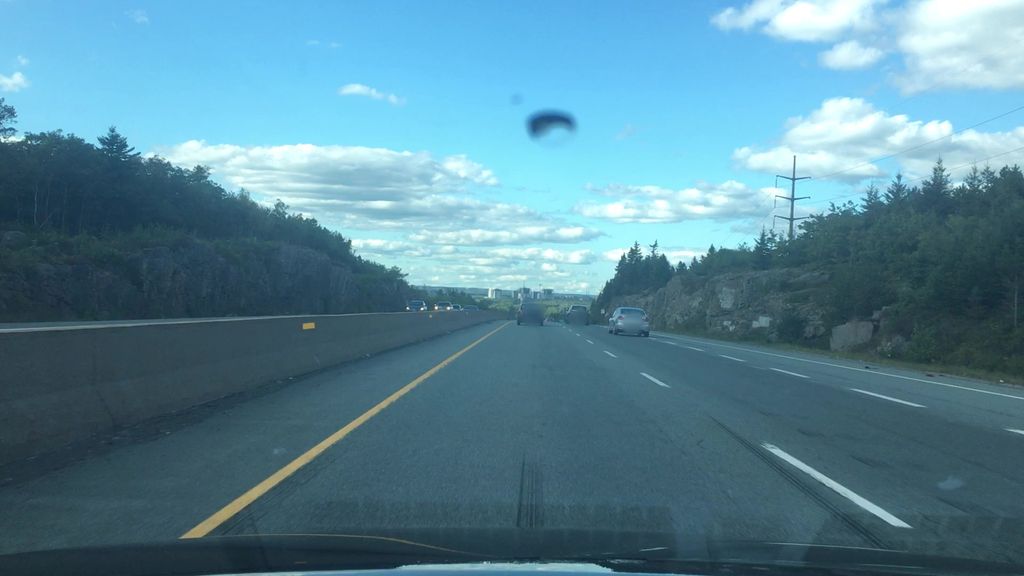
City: halifax